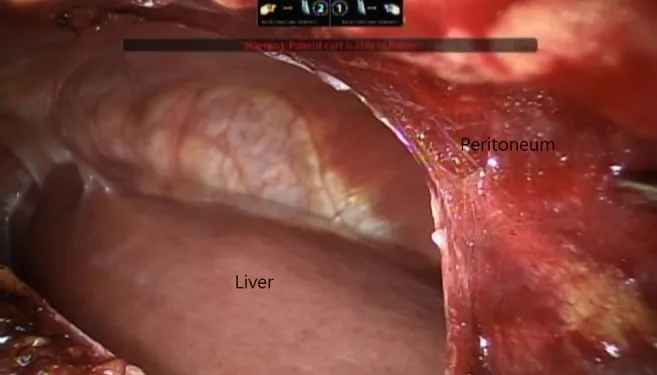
The peritoneum was thin, and the liver could be clearly identified posteriorly; this position could reduce the risk of transverse or ascending colon injury.
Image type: medical_photograph (other_medical_photograph)